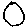
Label: circle